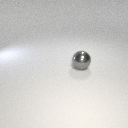
large gray metal sphere